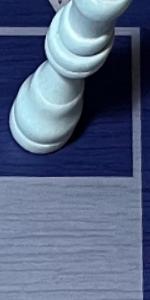
Label: Empty